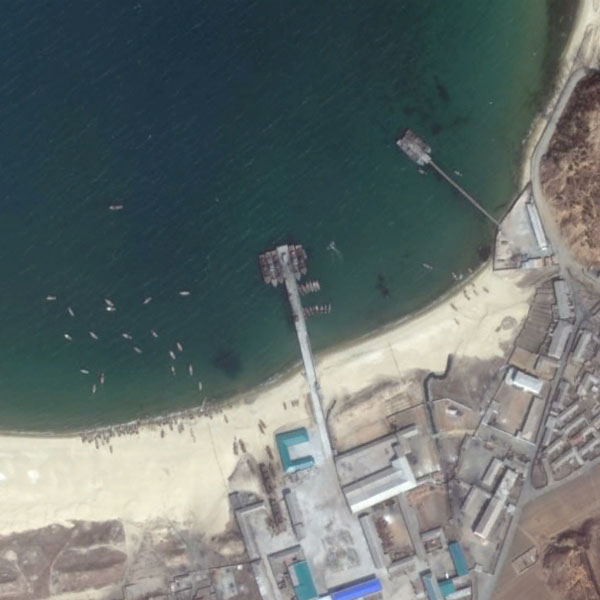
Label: Port